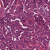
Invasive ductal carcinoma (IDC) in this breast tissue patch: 1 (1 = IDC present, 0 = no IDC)